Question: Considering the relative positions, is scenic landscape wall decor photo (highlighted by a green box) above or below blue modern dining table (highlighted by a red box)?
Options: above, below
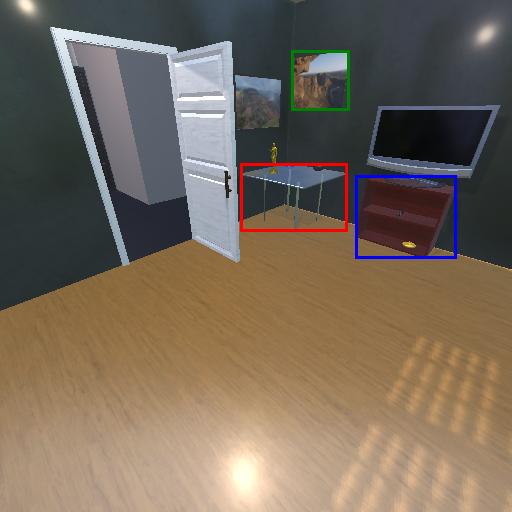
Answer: above